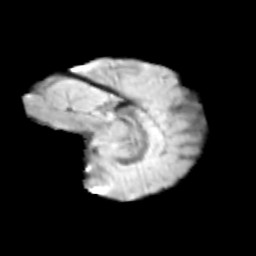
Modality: T2w
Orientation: sagittal
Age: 9
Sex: female
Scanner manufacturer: siemens
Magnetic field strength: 3 T
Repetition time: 3.8 s
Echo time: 0.07 s